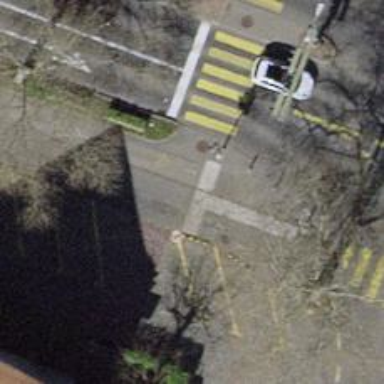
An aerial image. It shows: Asphalt sidewalk.